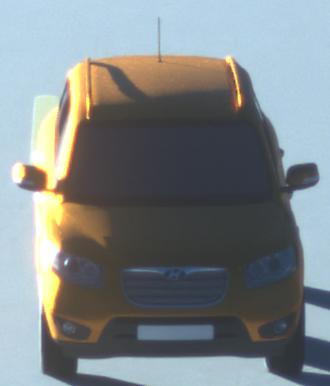
Make: Hyundai
Model: Santa Fe 2.4
Detailed model: Santa Fe (CM)
Model produced from: 2010/01
Model produced until: 2012/09
Doors: 5
Color: orange
Road condition: dry road
Daytime: sunrise or sunset
Contrast: high contrast